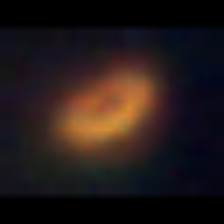
Taxon: Unknown_phyto
Group: Unknown